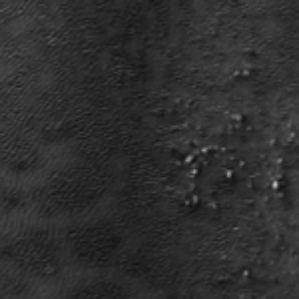
Label: frost